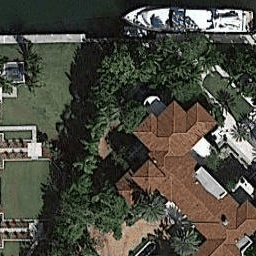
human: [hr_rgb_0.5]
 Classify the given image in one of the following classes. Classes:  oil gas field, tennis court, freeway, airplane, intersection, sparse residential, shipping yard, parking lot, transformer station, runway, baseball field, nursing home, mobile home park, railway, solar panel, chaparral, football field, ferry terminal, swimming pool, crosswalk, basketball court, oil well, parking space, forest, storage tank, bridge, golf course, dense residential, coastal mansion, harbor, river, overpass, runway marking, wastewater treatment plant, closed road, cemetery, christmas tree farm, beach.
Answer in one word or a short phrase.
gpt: coastal mansion